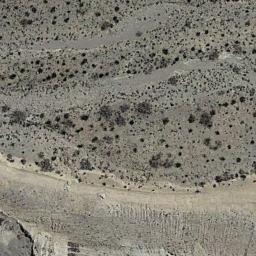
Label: chaparral